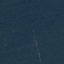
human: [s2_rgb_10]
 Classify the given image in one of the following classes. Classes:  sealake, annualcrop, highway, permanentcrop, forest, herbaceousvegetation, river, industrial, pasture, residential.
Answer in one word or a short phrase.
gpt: Forest